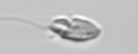
Label: Katodinium_or_Torodinium